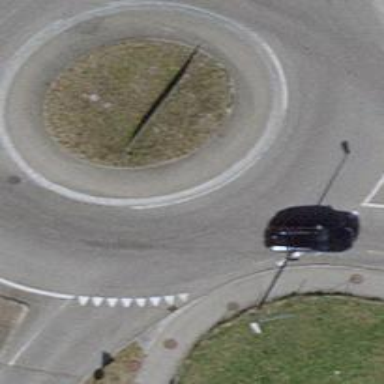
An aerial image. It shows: Primary highway with asphalt surface leading to roundabout. There are separate sidewalks along the road.